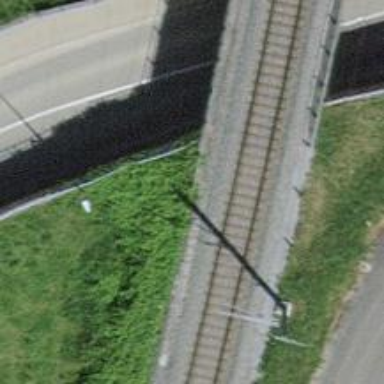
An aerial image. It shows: Bridge with electrified rail tracks and contact line.